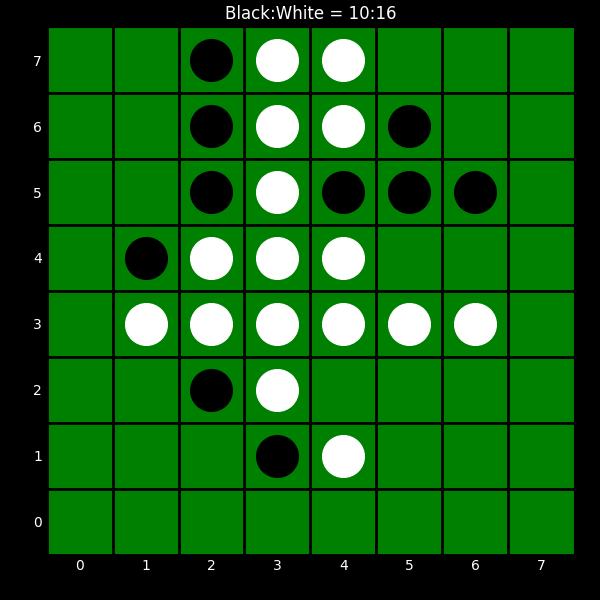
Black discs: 10
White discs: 16